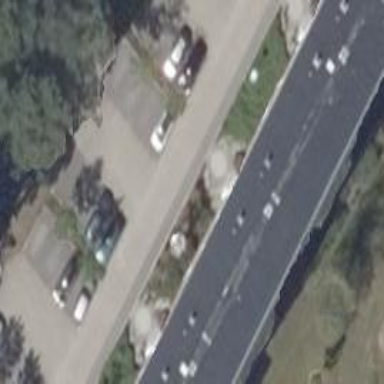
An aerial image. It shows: Parking area with surface.